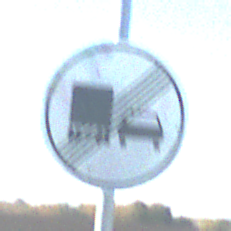
Verkehrszeichen: EndeUeberholverbotKraftfahrzeuge
Umgebung: Outdoor, Nature
Tageszeit: MorningAfternoon
Wetter: Clear
Licht: Natural
Jahreszeit: Autumn
Kontrast: HighContrast